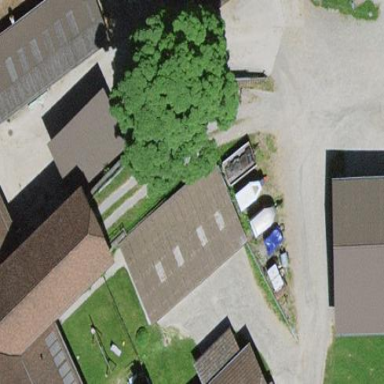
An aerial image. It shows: Stable.